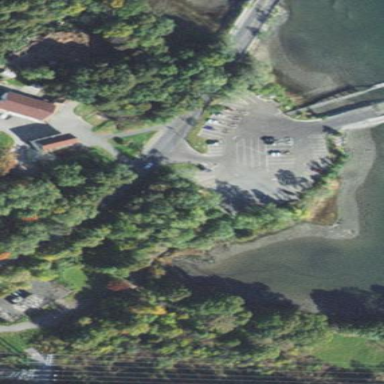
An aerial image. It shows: Park.